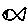
Label: fish